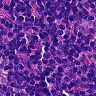
Metastatic tissue present: no